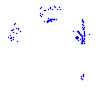
Particle: proton